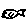
Label: fish